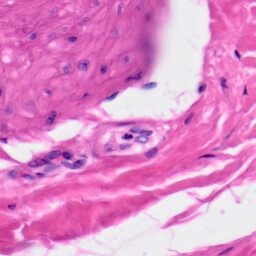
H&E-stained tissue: Skin